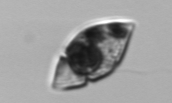
Label: Amphidinium